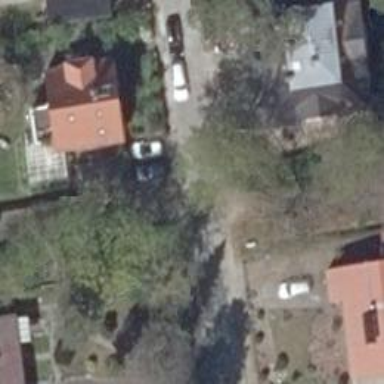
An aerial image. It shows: Residential road.